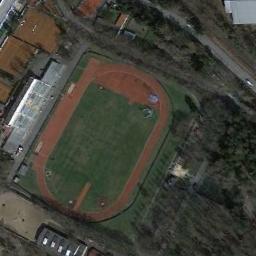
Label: ground_track_field